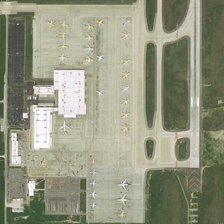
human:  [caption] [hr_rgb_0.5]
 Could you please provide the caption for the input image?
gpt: many planes are near a building with several parking lots in an airport .

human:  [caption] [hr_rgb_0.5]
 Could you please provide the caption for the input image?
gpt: many of the planes were docked on the wide .

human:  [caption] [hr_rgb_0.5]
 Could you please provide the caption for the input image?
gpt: many planes are near a building with several parking lots in an airport .

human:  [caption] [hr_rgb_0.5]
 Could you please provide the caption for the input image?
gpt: a large number of cars parked near the airport plains .

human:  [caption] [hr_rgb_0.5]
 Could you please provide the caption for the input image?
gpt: many of the planes were docked on the wide .